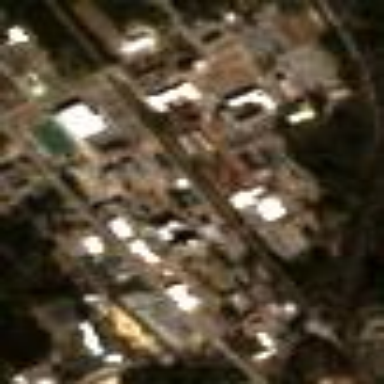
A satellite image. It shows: University.